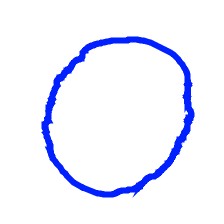
Shape: circle